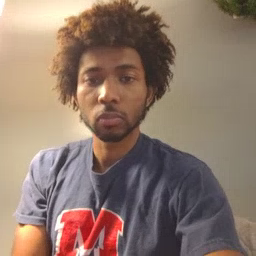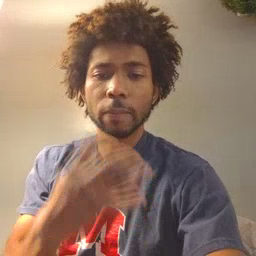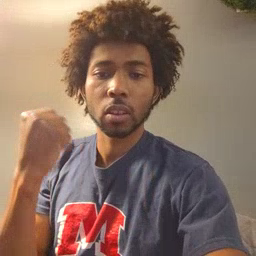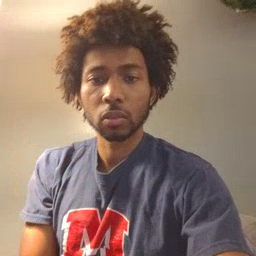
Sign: fast